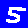
Digit: 5